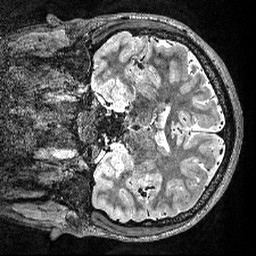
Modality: T2w
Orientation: coronal
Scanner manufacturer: siemens
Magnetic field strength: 3 T
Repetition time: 3.2 s
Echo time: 0.566 s